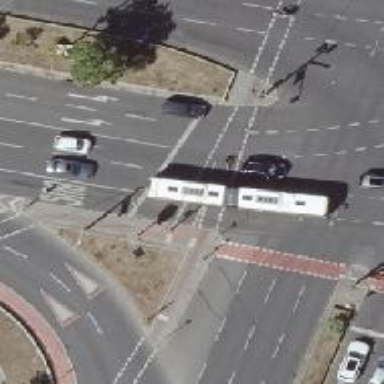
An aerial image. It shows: Cycleway around traffic island.